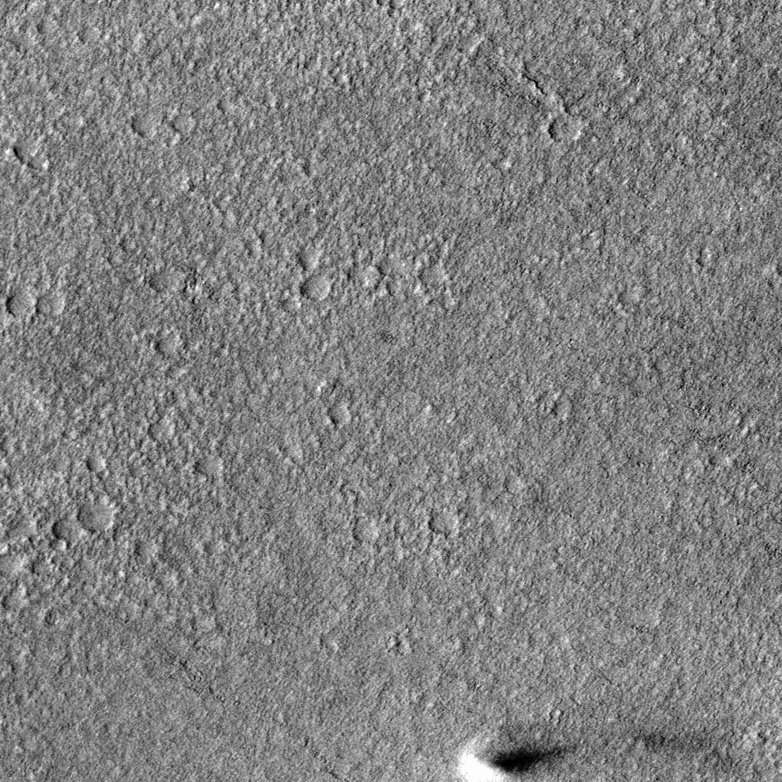
Label: dustdevil